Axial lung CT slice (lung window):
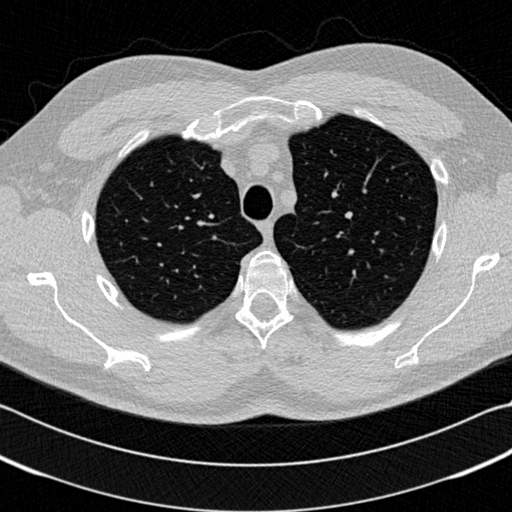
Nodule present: no